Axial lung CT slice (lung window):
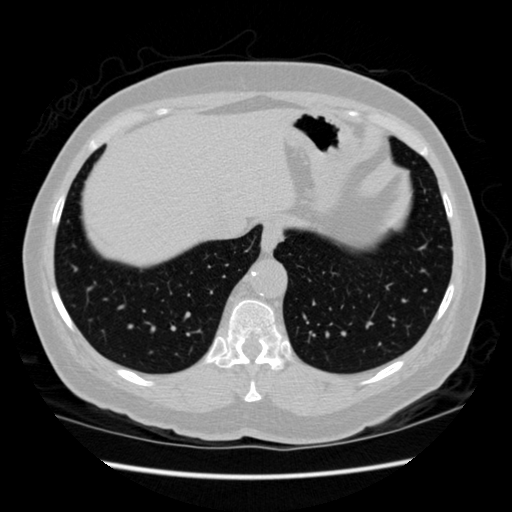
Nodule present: no